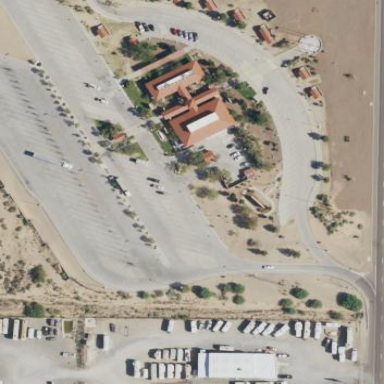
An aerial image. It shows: Rest area on the road with picnic tables.